Question: I'm using a service where I don't know the actual structure of the response. Therefore I'm returning it as an 'object':
'''
object result = Service.GetStuff();
'''
If I inspect it in the debugger, it looks something like this:

I've tried casting it to 'dynamic', 'Hashtable' and 'Arraylist', without success. How do I access the properties on the object? Similar SO questions haven't helped me.
>
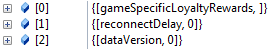
Answer: If the result is an array (or something that implements 'IList', like an 'ArrayList'), you can cast it to an 'IList', which is where the index operator is defined:
'''
IList result = Service.GetStuff() as IList;
'''
Then you can apply the index operator. If it's not always an array then you could use reflection to determine if it an array, then cast it.
The bigger question is, what are you going to with the objects since you don't know what they are?